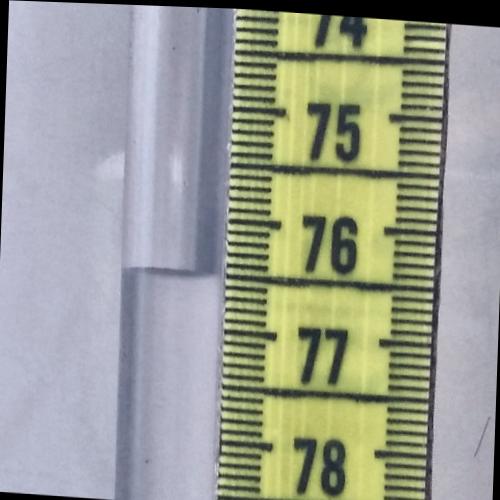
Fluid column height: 76.5 cm